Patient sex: M
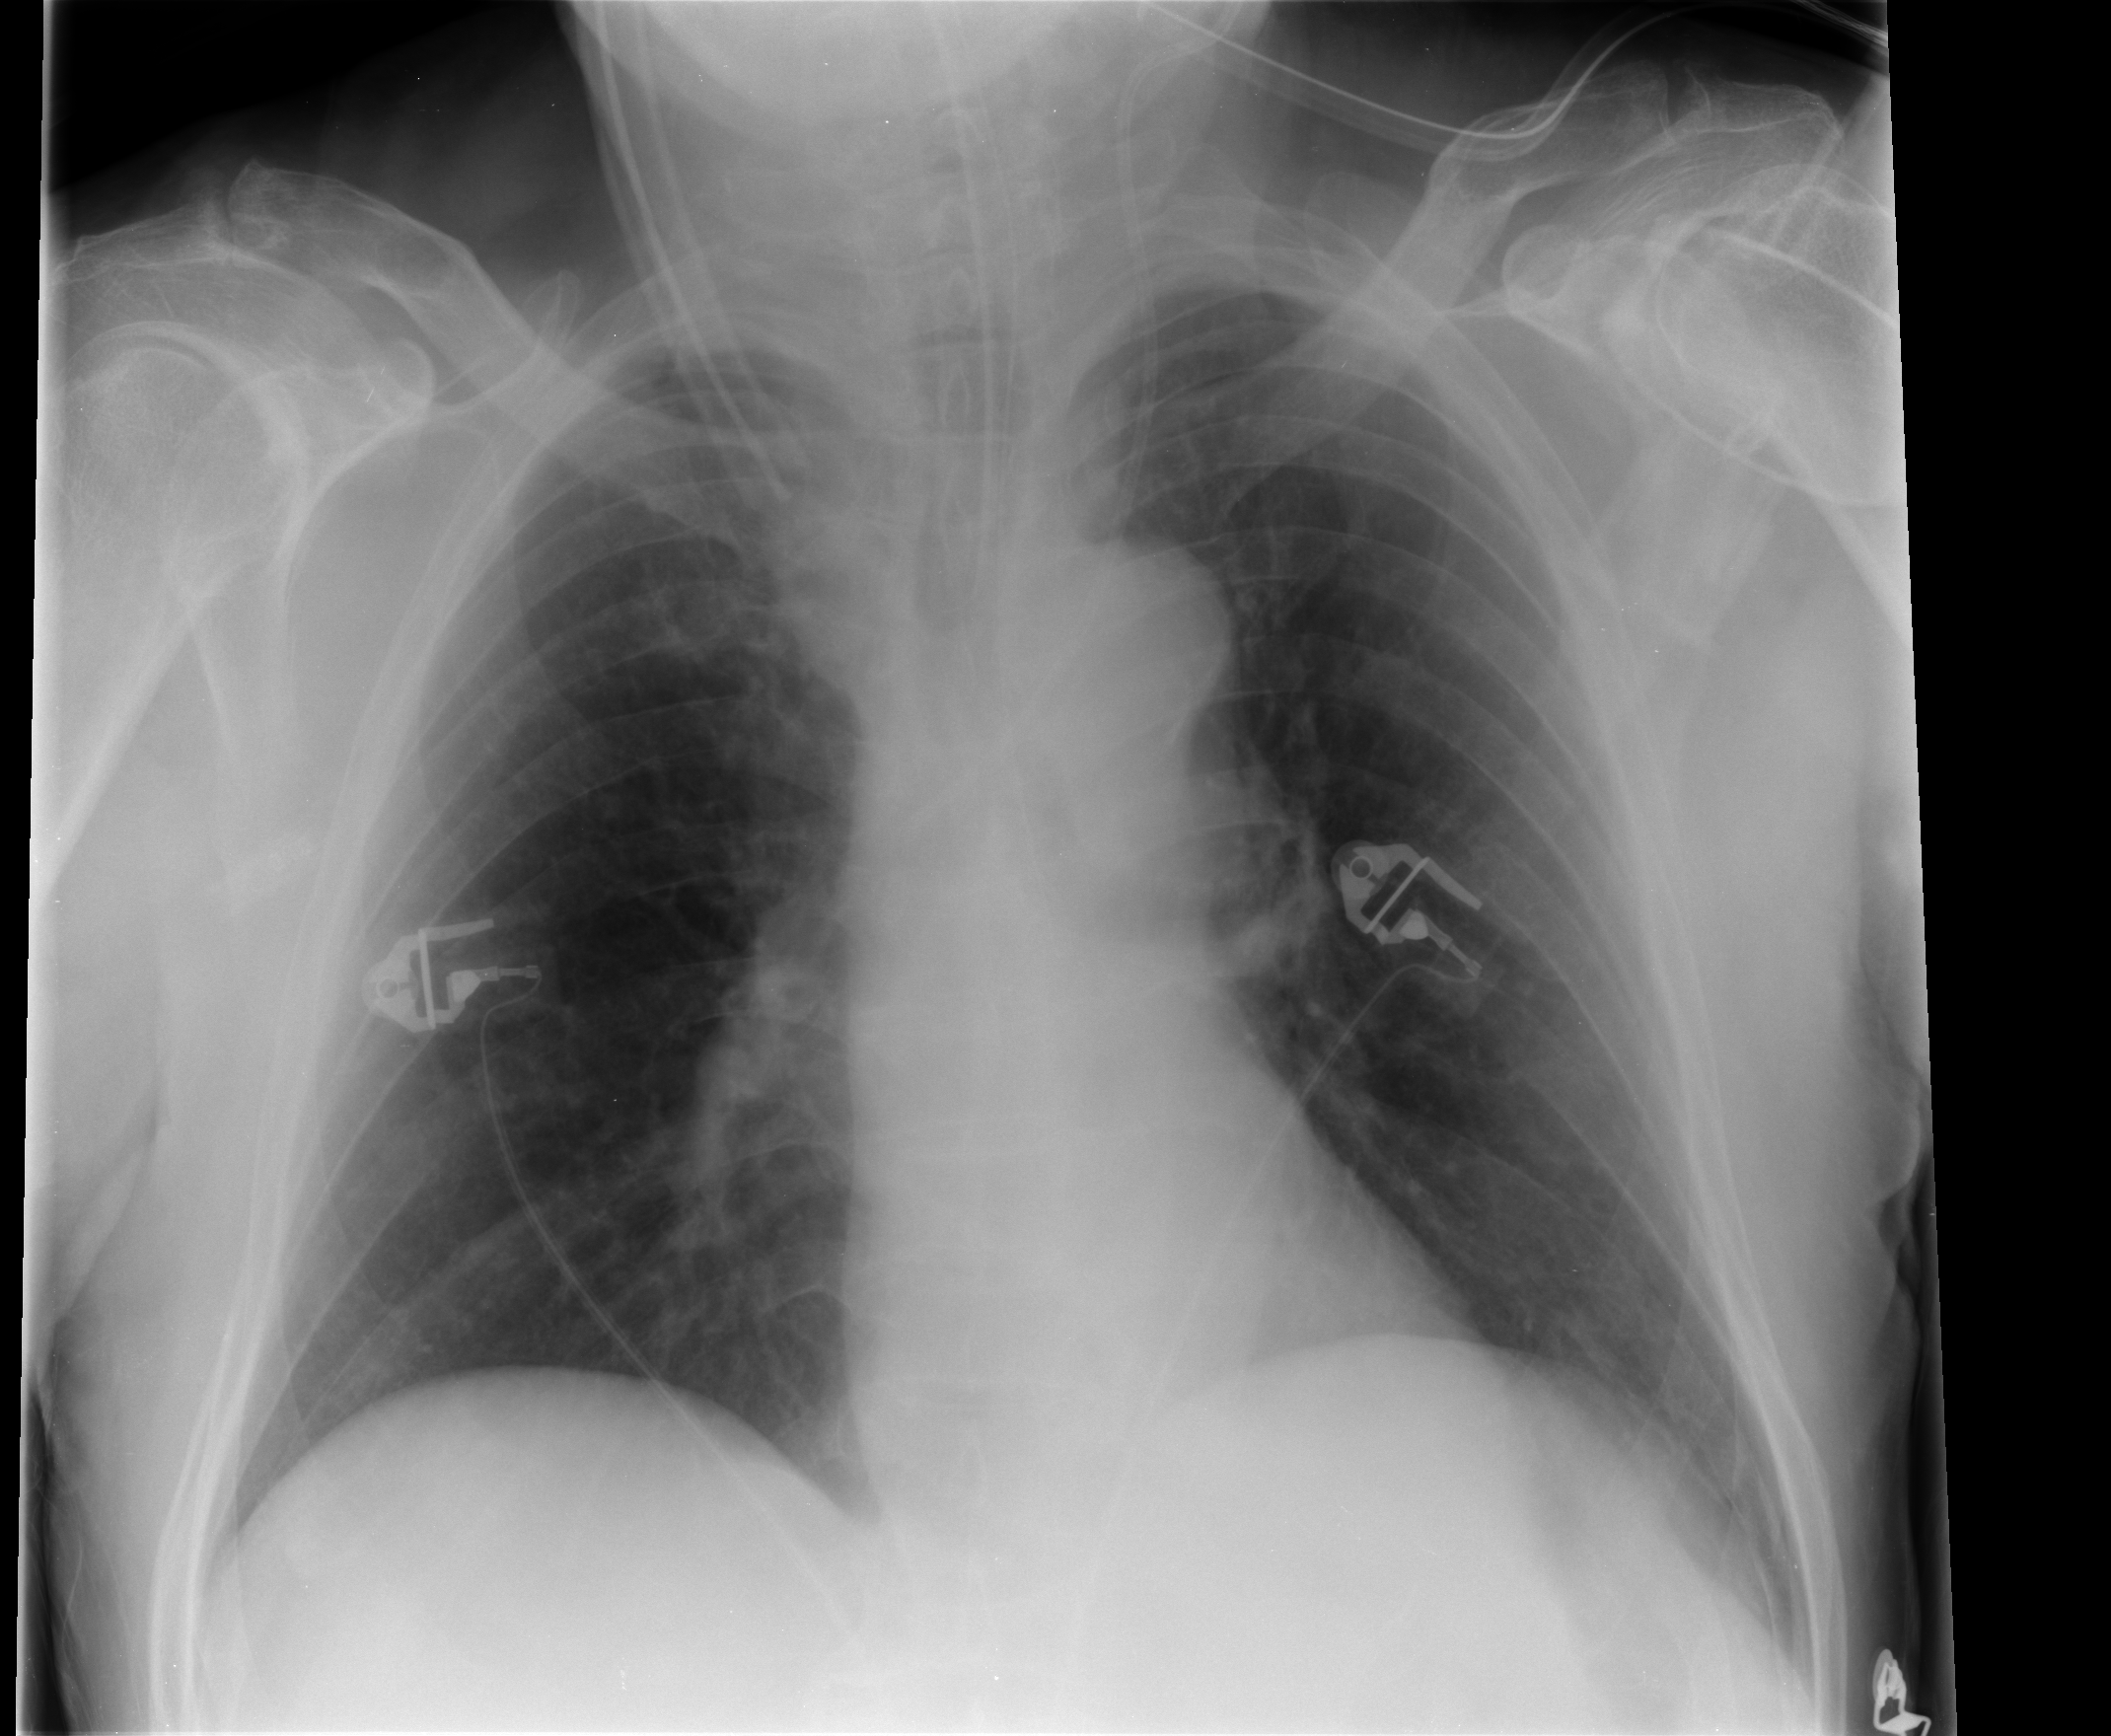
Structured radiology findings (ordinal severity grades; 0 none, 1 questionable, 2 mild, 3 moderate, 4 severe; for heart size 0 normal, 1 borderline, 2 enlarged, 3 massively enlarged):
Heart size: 0
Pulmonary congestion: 0
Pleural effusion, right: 0
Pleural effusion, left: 0
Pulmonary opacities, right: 2
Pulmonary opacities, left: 2
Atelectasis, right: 0
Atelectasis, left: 0